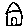
Label: house